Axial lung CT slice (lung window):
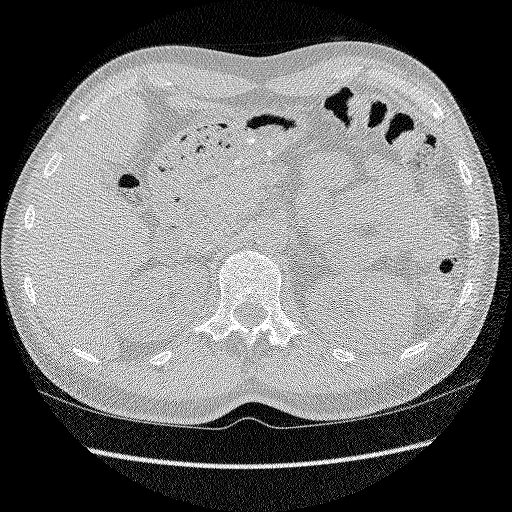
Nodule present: no